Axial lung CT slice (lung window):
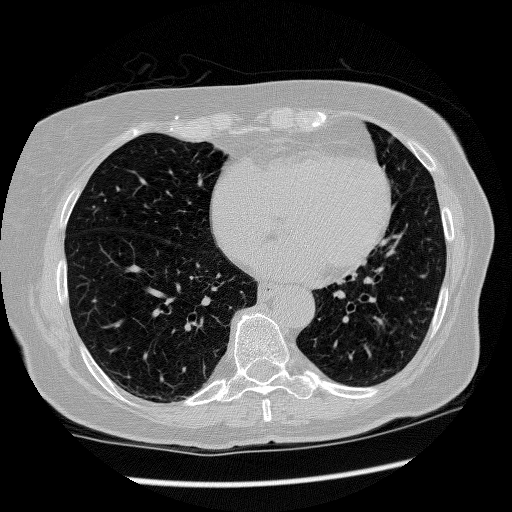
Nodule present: no